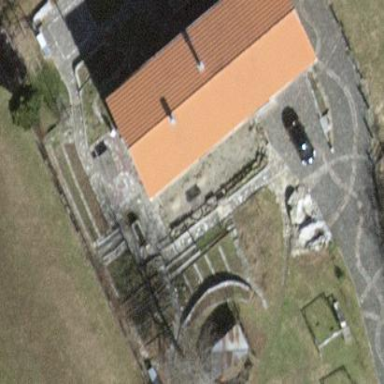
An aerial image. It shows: Simple house.